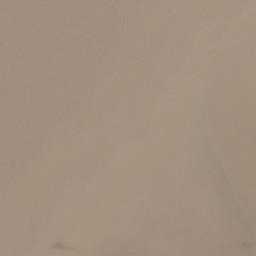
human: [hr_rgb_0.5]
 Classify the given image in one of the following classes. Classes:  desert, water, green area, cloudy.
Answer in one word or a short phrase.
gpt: cloudy